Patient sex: M
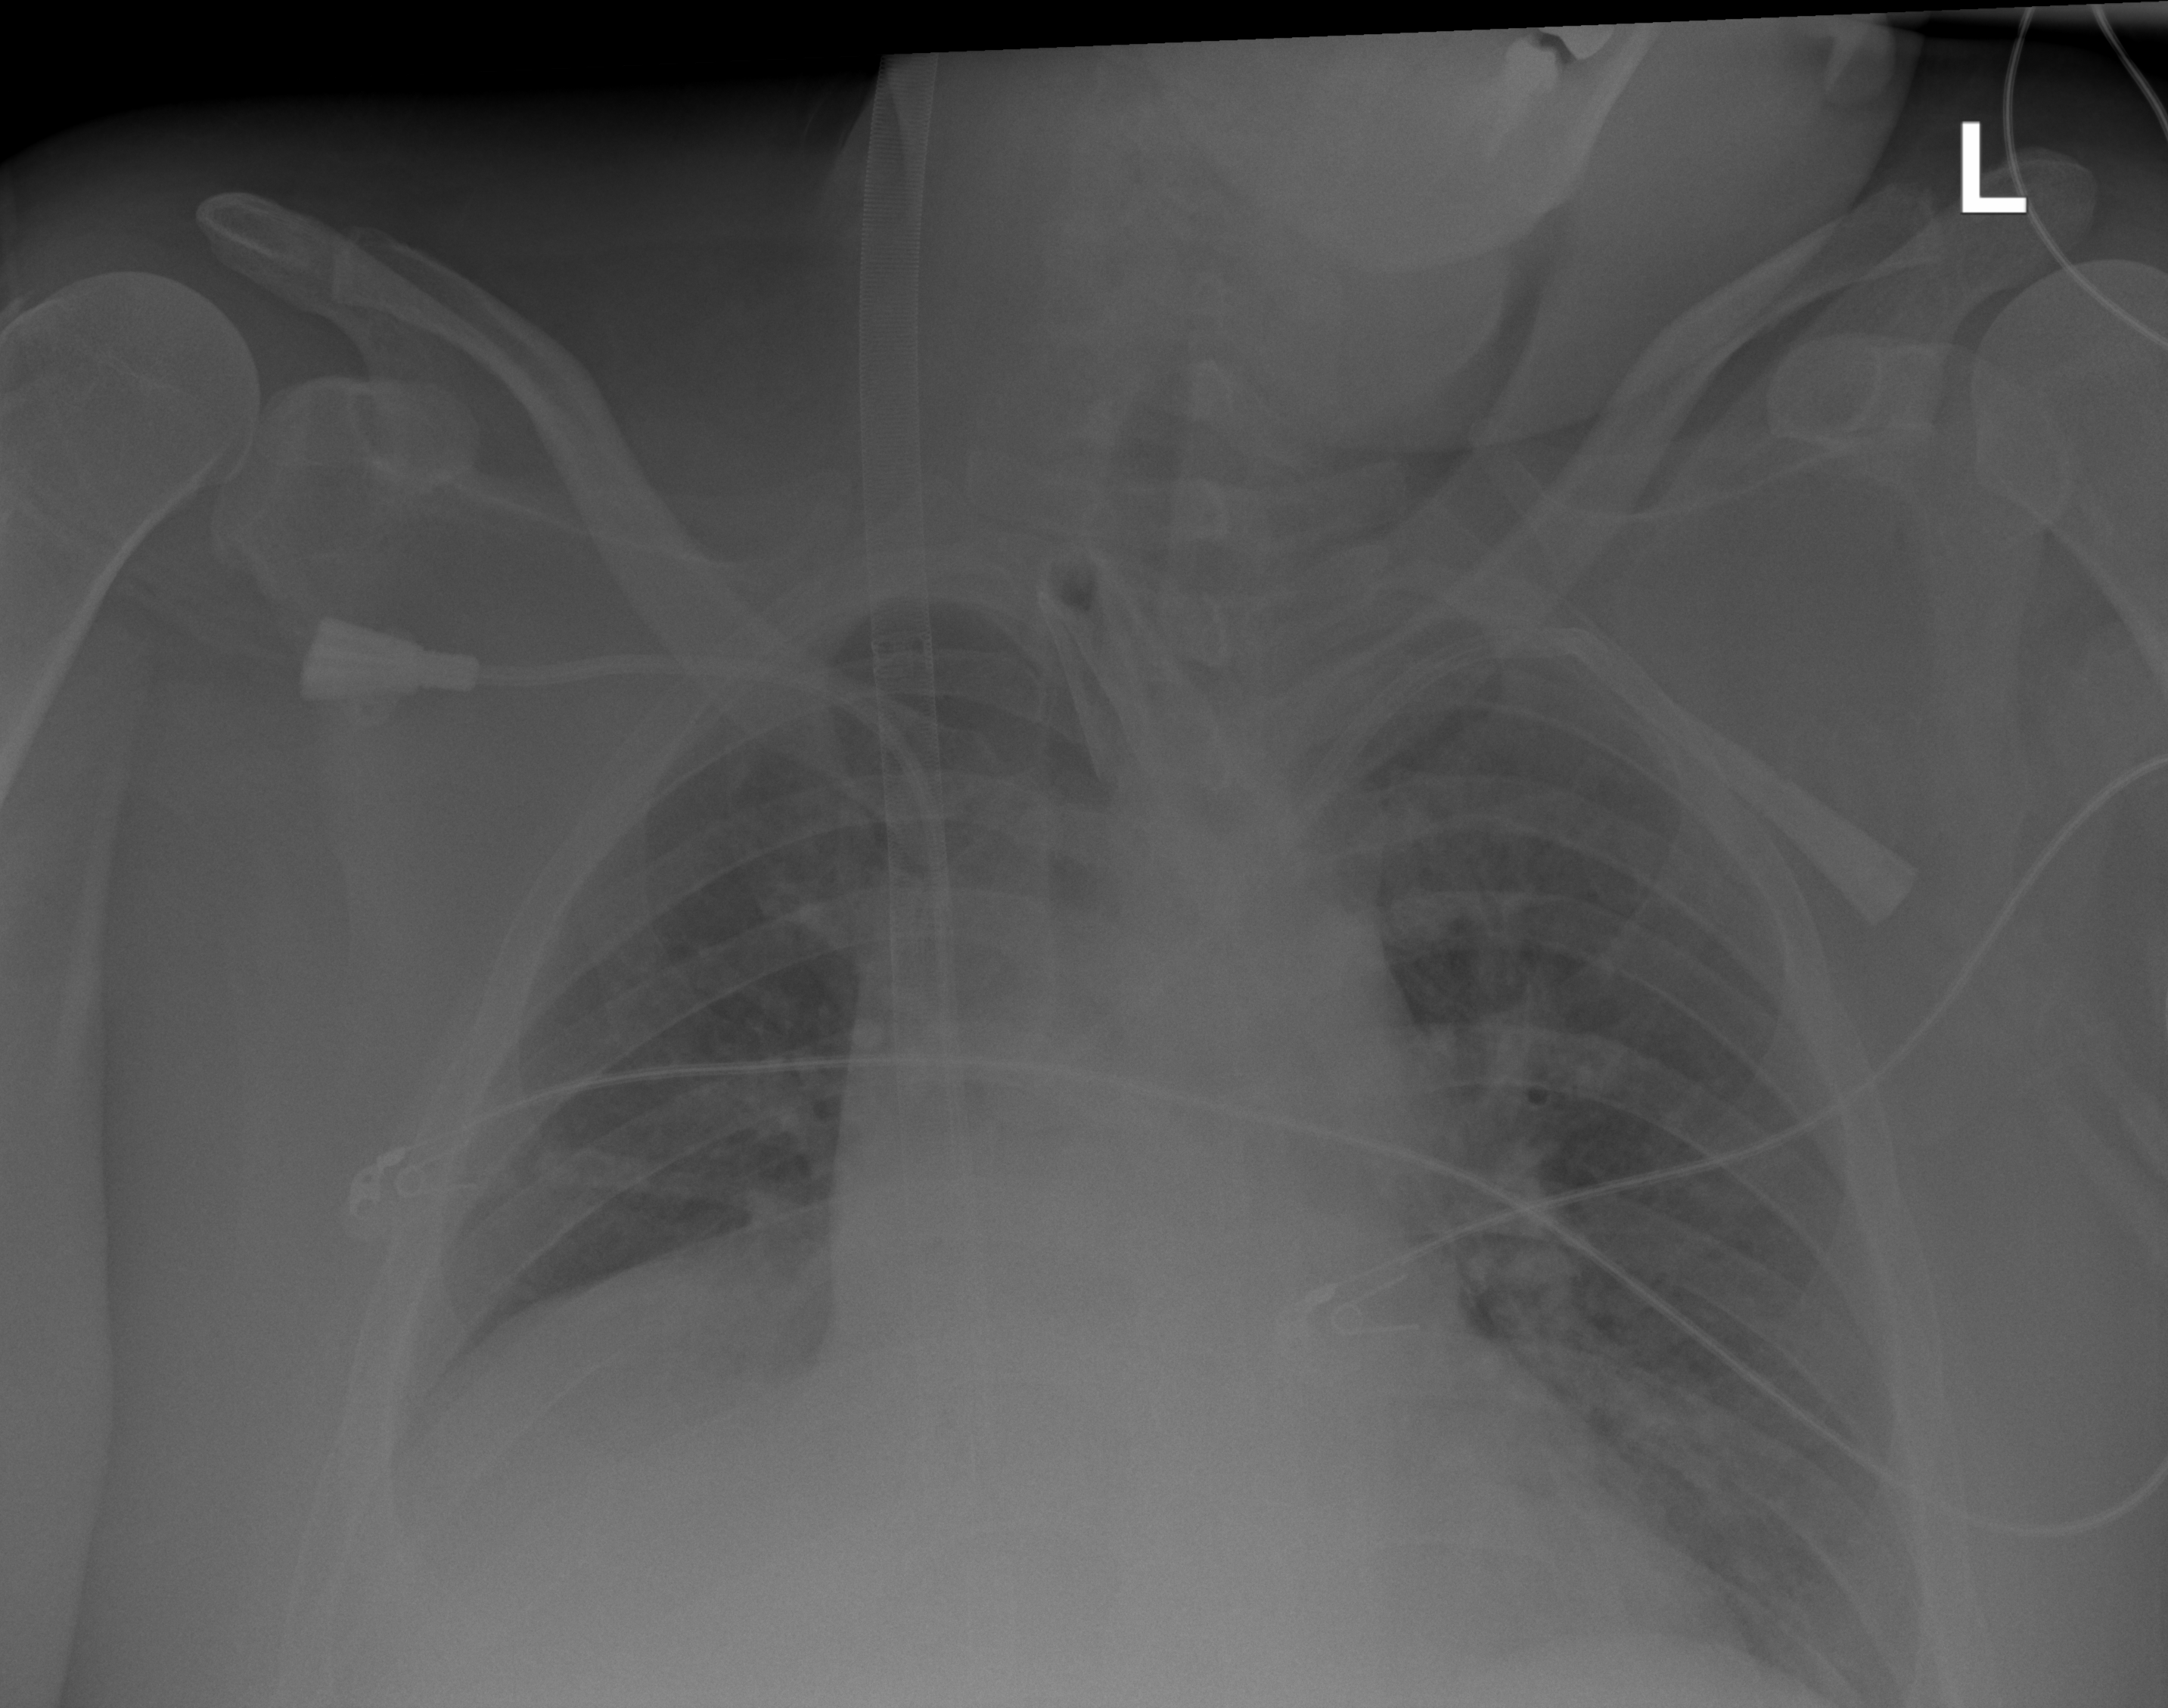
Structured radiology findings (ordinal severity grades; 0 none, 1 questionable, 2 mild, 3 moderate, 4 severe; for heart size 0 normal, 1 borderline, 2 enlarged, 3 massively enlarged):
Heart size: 2
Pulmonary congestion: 0
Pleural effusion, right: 2
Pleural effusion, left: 2
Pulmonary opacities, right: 2
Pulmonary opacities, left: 2
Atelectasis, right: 3
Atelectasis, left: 2